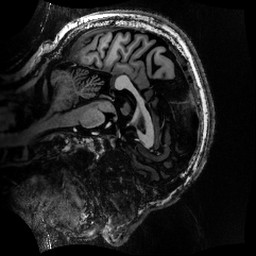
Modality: MP2RAGE
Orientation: sagittal
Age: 65
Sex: male
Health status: healthy